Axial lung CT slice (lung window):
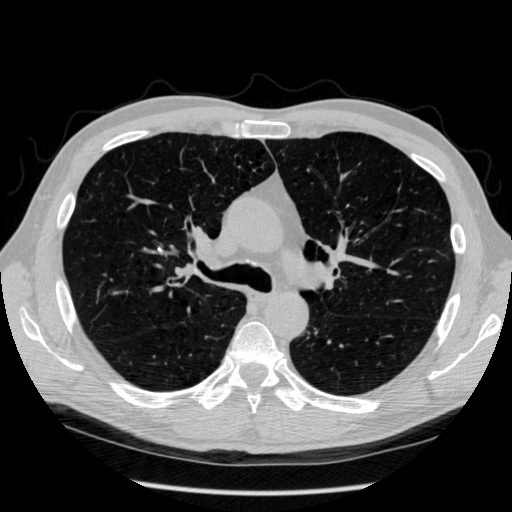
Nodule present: no